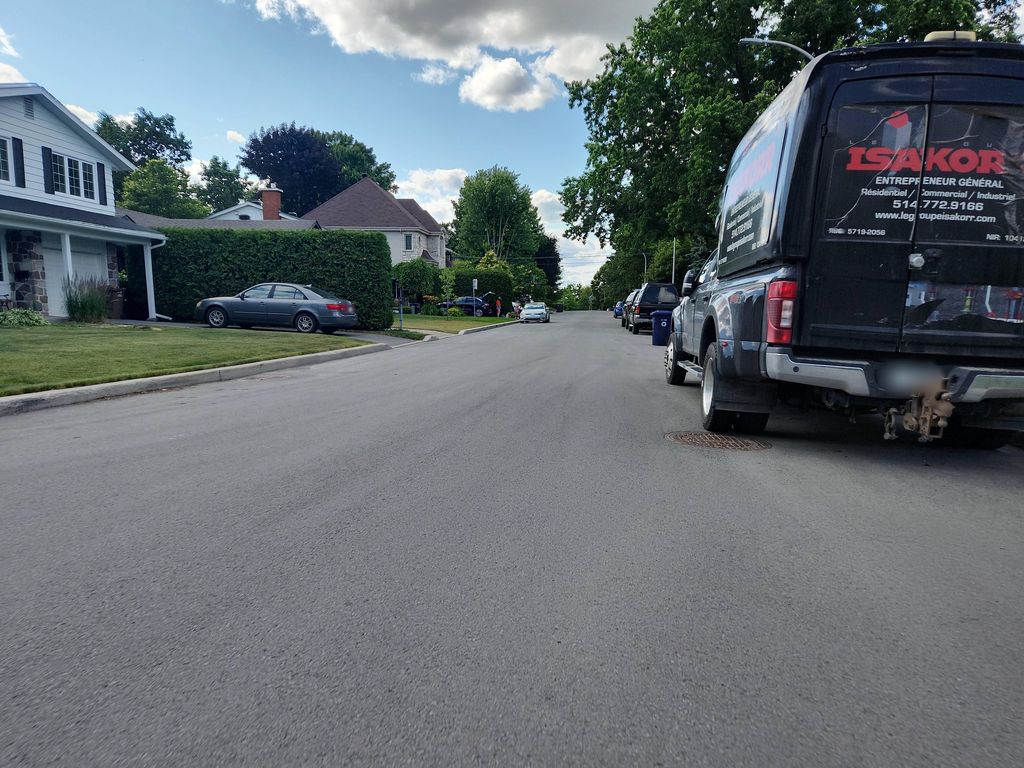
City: montreal